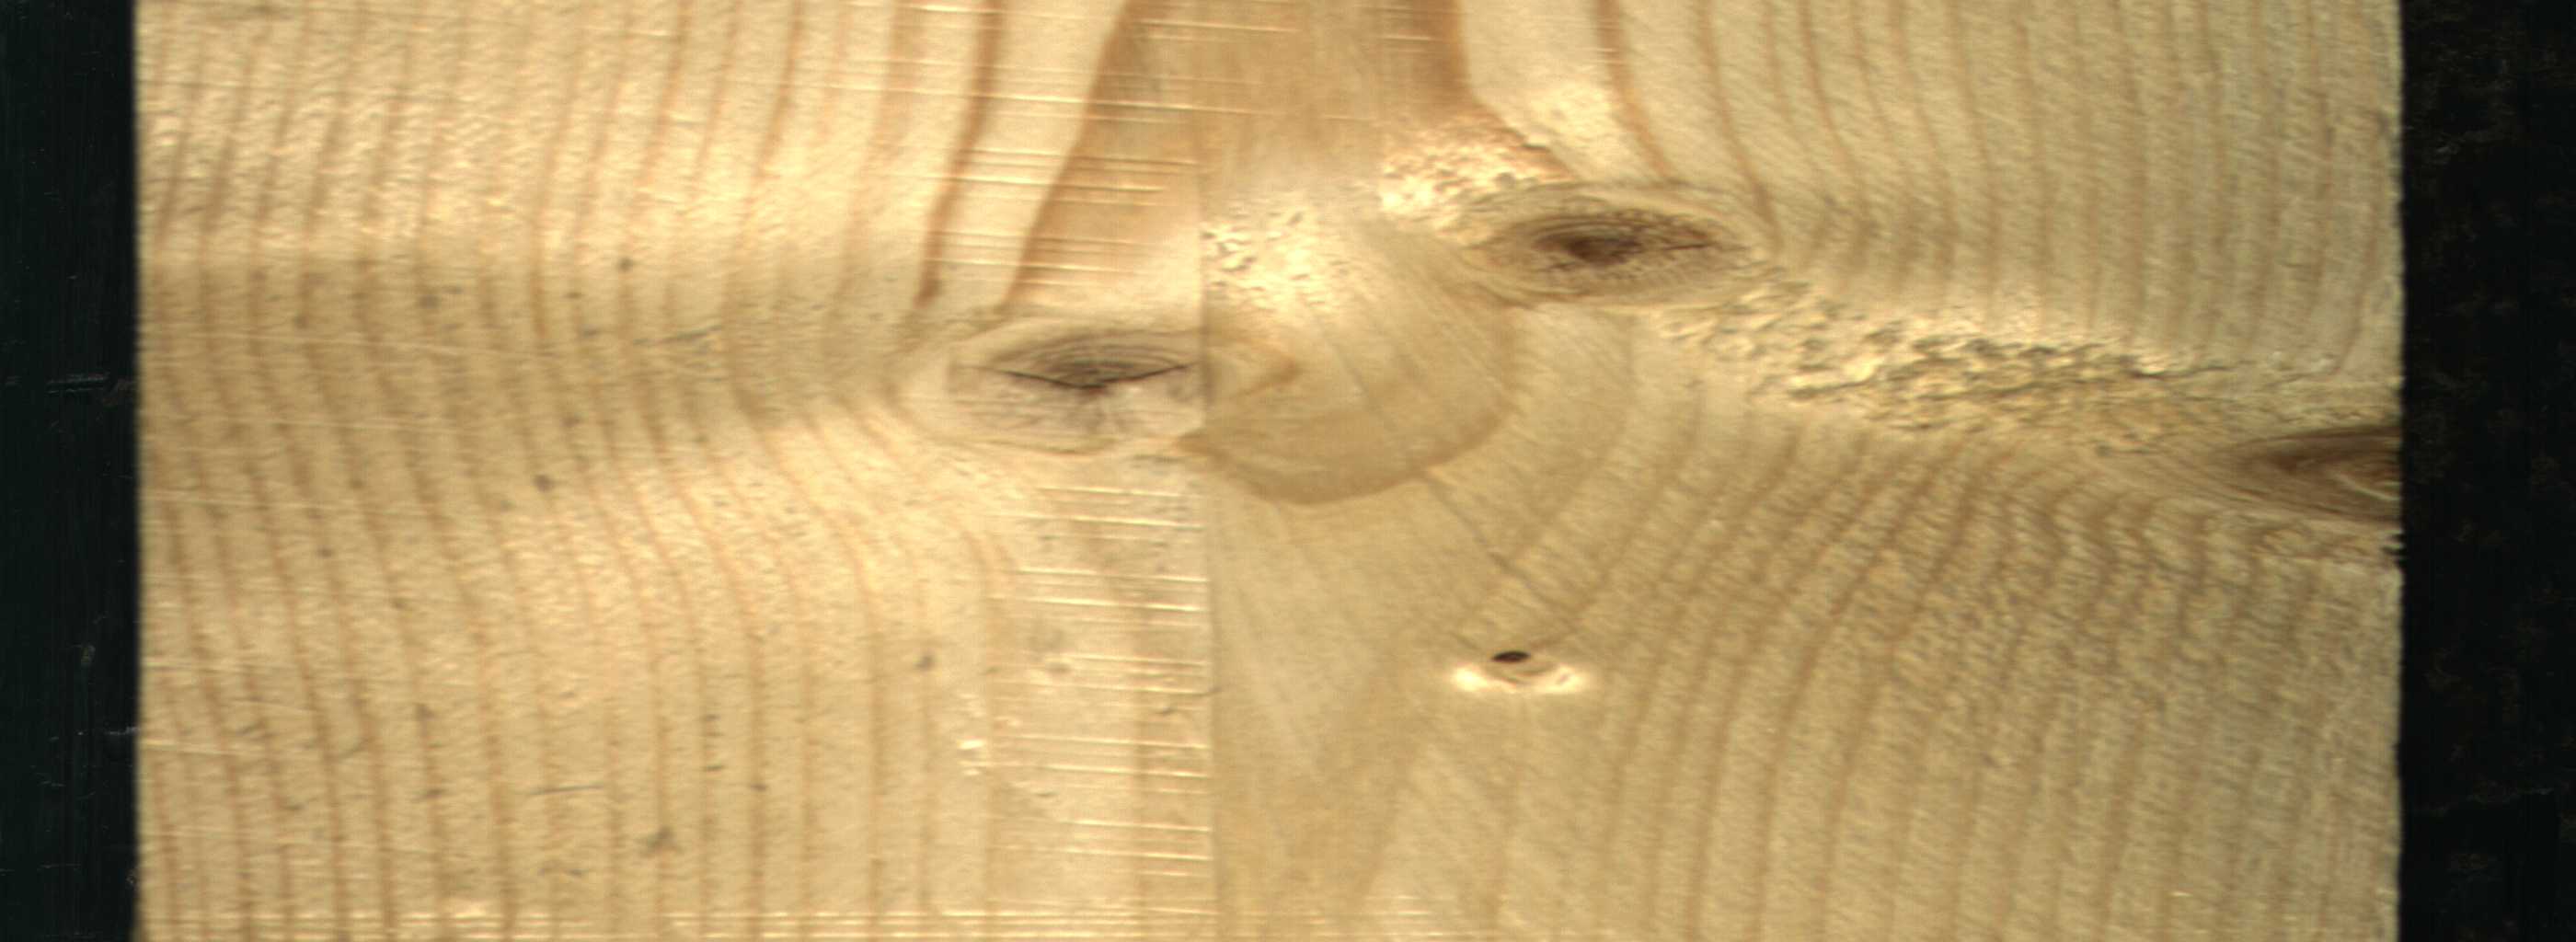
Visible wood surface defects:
knot_with_crack
Dead_Knot
Live_Knot
Live_Knot